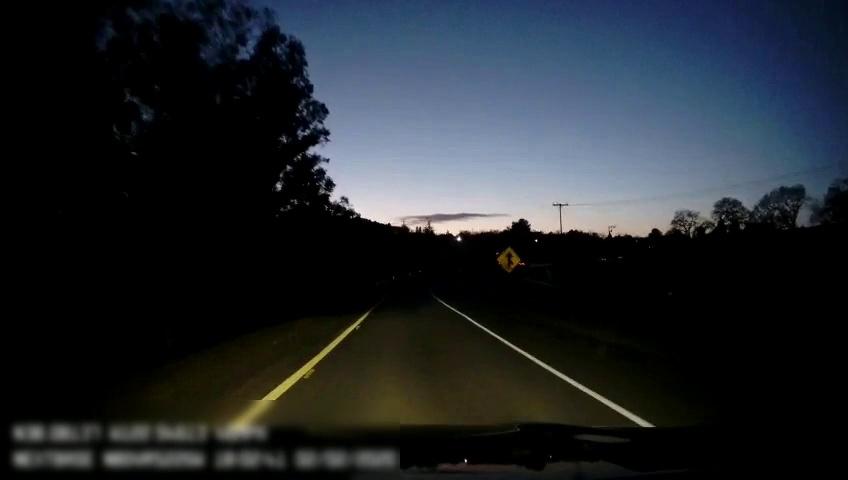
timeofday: Dusk/Dawn/Twilight
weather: Other
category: Drivable Space
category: Lanes | Alternate Lane
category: Lanes | Alternate Lane
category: Traffic | Signs